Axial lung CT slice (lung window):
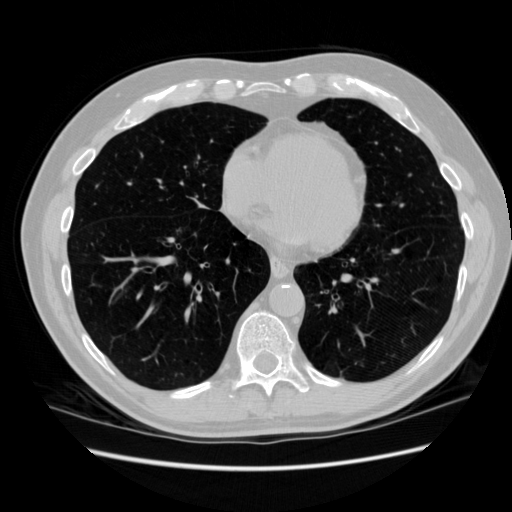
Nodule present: no